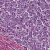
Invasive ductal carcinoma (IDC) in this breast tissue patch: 1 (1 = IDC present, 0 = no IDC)